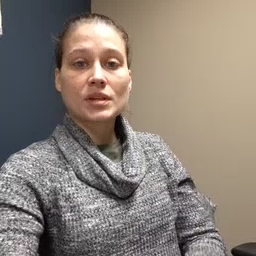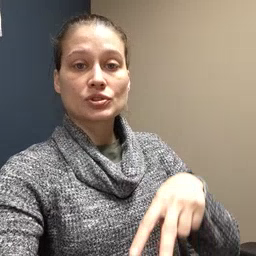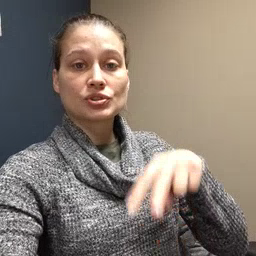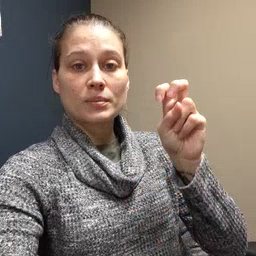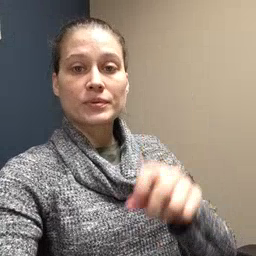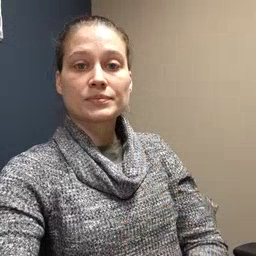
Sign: jump